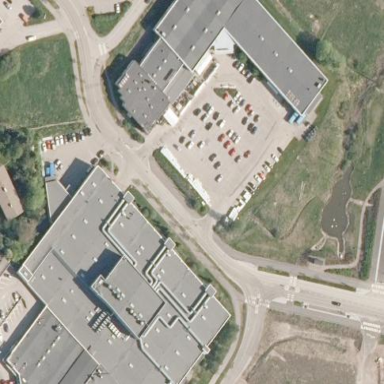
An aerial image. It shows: Supermarket building.